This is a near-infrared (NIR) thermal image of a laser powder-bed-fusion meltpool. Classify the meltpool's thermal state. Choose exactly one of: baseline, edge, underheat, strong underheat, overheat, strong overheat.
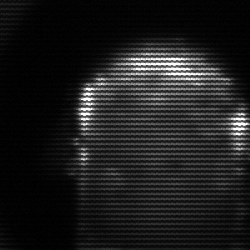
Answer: baseline